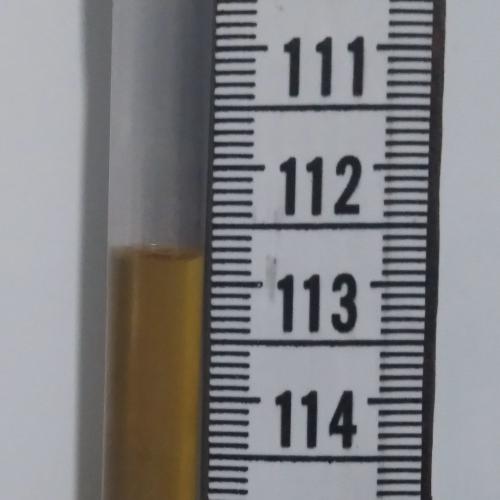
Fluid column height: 112.8 cm